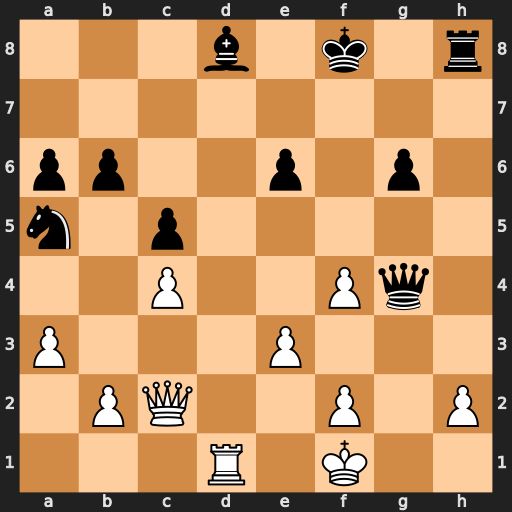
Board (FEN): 3b1k1r/8/pp2p1p1/n1p5/2P2Pq1/P3P3/1PQ2P1P/3R1K2
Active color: w
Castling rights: -
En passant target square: -
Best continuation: Rxd8+